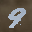
Label: 9